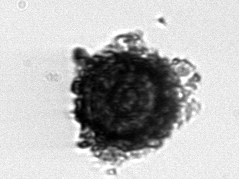
Label: Thalassiosira_TAG_external_detritus